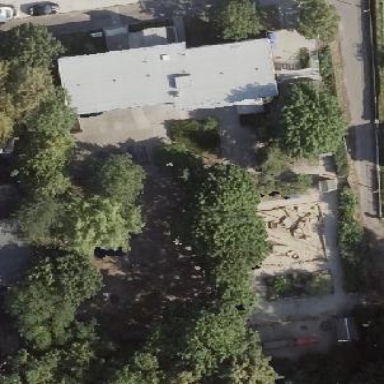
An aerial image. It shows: Kindergarten.